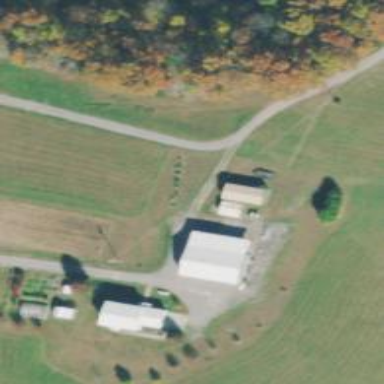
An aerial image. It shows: Driveway leading to service road.